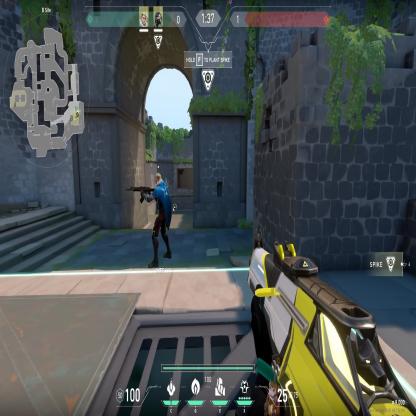
Label: teammate